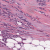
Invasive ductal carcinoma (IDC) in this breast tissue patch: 1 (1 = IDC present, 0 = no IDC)